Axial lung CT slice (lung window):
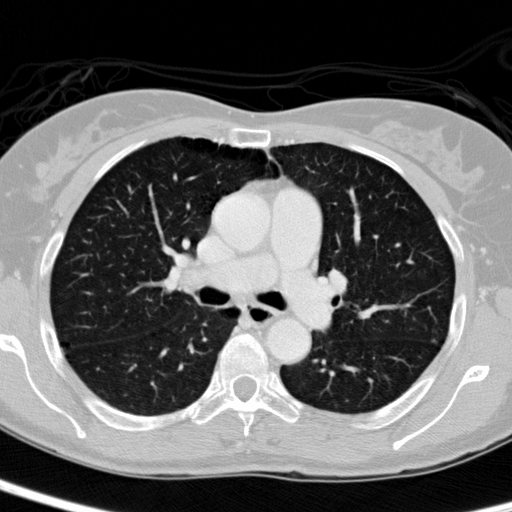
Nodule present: no